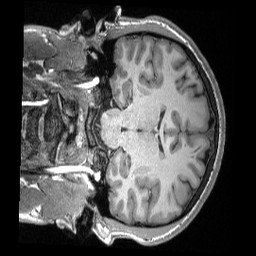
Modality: T1w
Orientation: coronal
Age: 18
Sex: male
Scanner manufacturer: siemens
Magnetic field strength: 3 T
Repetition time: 2.3 s
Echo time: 0.00308 s